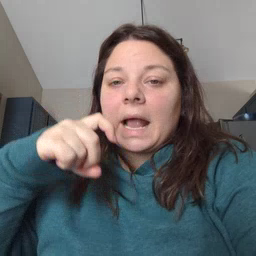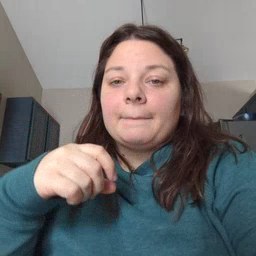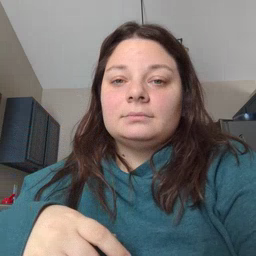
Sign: time